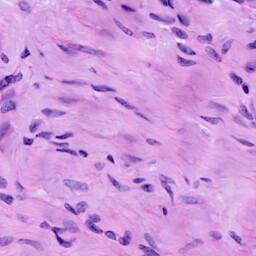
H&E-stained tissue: Cervix